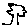
Label: tree